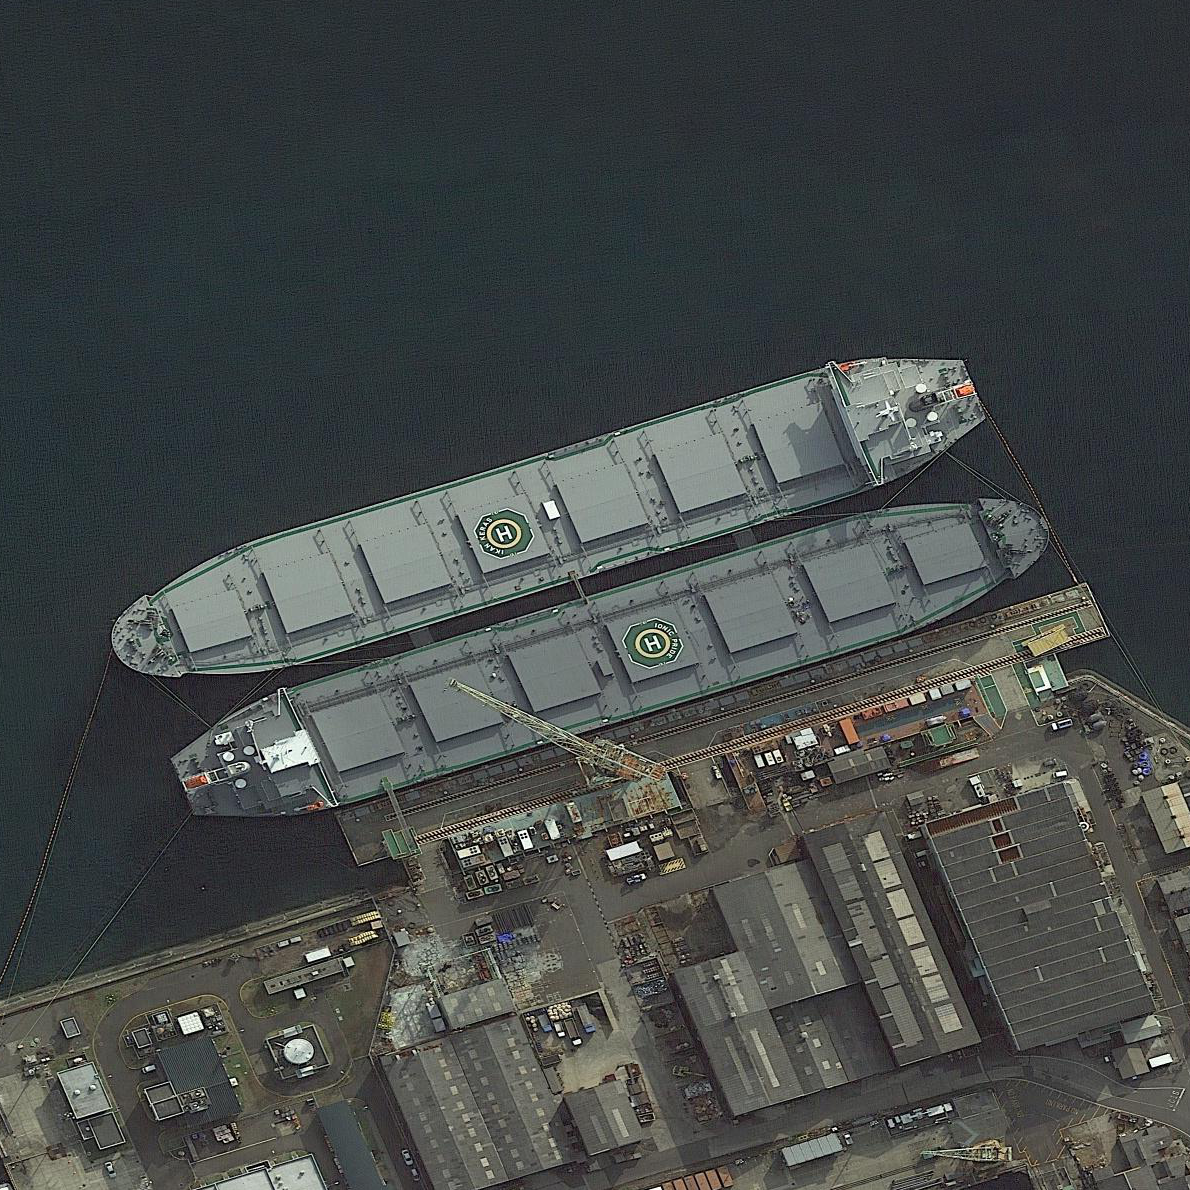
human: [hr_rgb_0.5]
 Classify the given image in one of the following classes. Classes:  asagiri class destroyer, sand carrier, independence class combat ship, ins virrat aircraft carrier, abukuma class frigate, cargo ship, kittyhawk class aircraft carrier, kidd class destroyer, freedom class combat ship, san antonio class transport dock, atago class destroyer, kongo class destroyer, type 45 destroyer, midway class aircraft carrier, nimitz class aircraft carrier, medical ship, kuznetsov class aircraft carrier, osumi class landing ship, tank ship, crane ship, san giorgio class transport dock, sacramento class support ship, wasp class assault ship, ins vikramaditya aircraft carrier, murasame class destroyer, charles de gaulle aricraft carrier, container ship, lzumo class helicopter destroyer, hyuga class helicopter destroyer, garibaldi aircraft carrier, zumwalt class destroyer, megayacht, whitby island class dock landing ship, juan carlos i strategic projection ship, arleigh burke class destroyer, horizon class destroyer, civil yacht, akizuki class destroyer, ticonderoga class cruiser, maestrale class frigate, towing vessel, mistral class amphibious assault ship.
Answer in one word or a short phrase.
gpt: Cargo ship